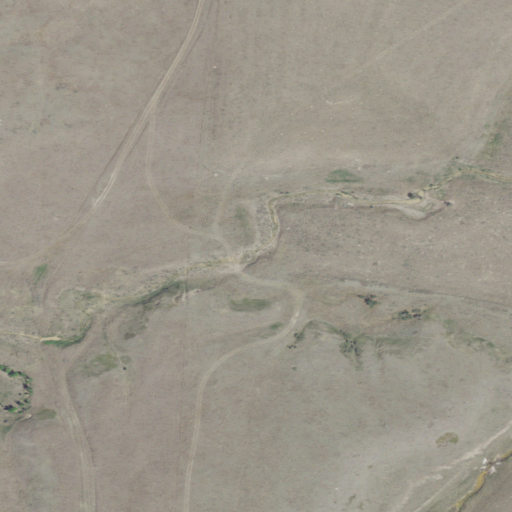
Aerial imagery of valley in Montana named Eagles Nest Coulee containing grassland, cultivated crops, and herbaceous wetlands